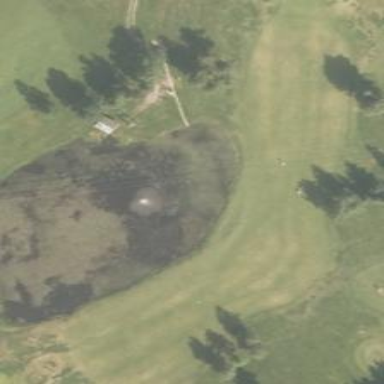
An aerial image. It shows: Grassy area designated as golf fairway.